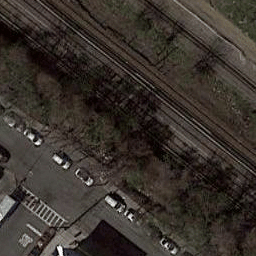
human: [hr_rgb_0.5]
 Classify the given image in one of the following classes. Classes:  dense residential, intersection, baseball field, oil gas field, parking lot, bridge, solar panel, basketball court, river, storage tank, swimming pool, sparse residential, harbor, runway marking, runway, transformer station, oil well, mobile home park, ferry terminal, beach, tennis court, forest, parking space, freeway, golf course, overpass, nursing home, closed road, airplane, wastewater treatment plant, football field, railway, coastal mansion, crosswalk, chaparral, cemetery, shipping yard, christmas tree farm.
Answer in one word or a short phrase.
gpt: railway